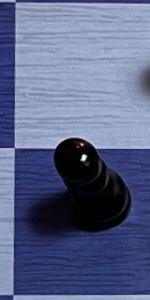
Label: Pawn_Black